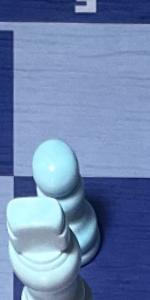
Label: Pawn_White